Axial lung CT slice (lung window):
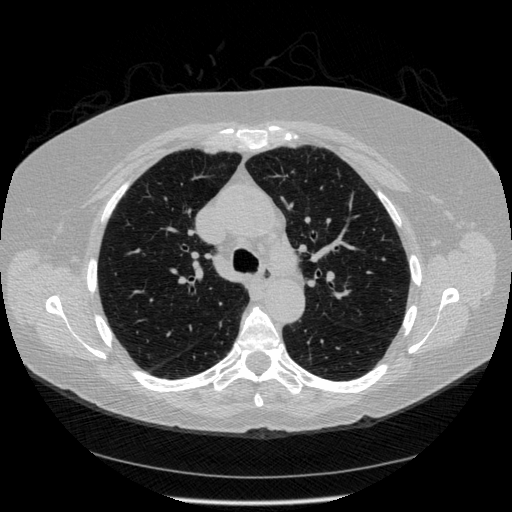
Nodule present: no